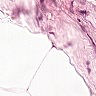
Metastatic tissue present: no